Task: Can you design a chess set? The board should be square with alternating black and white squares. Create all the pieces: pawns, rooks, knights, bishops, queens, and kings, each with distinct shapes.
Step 1694:
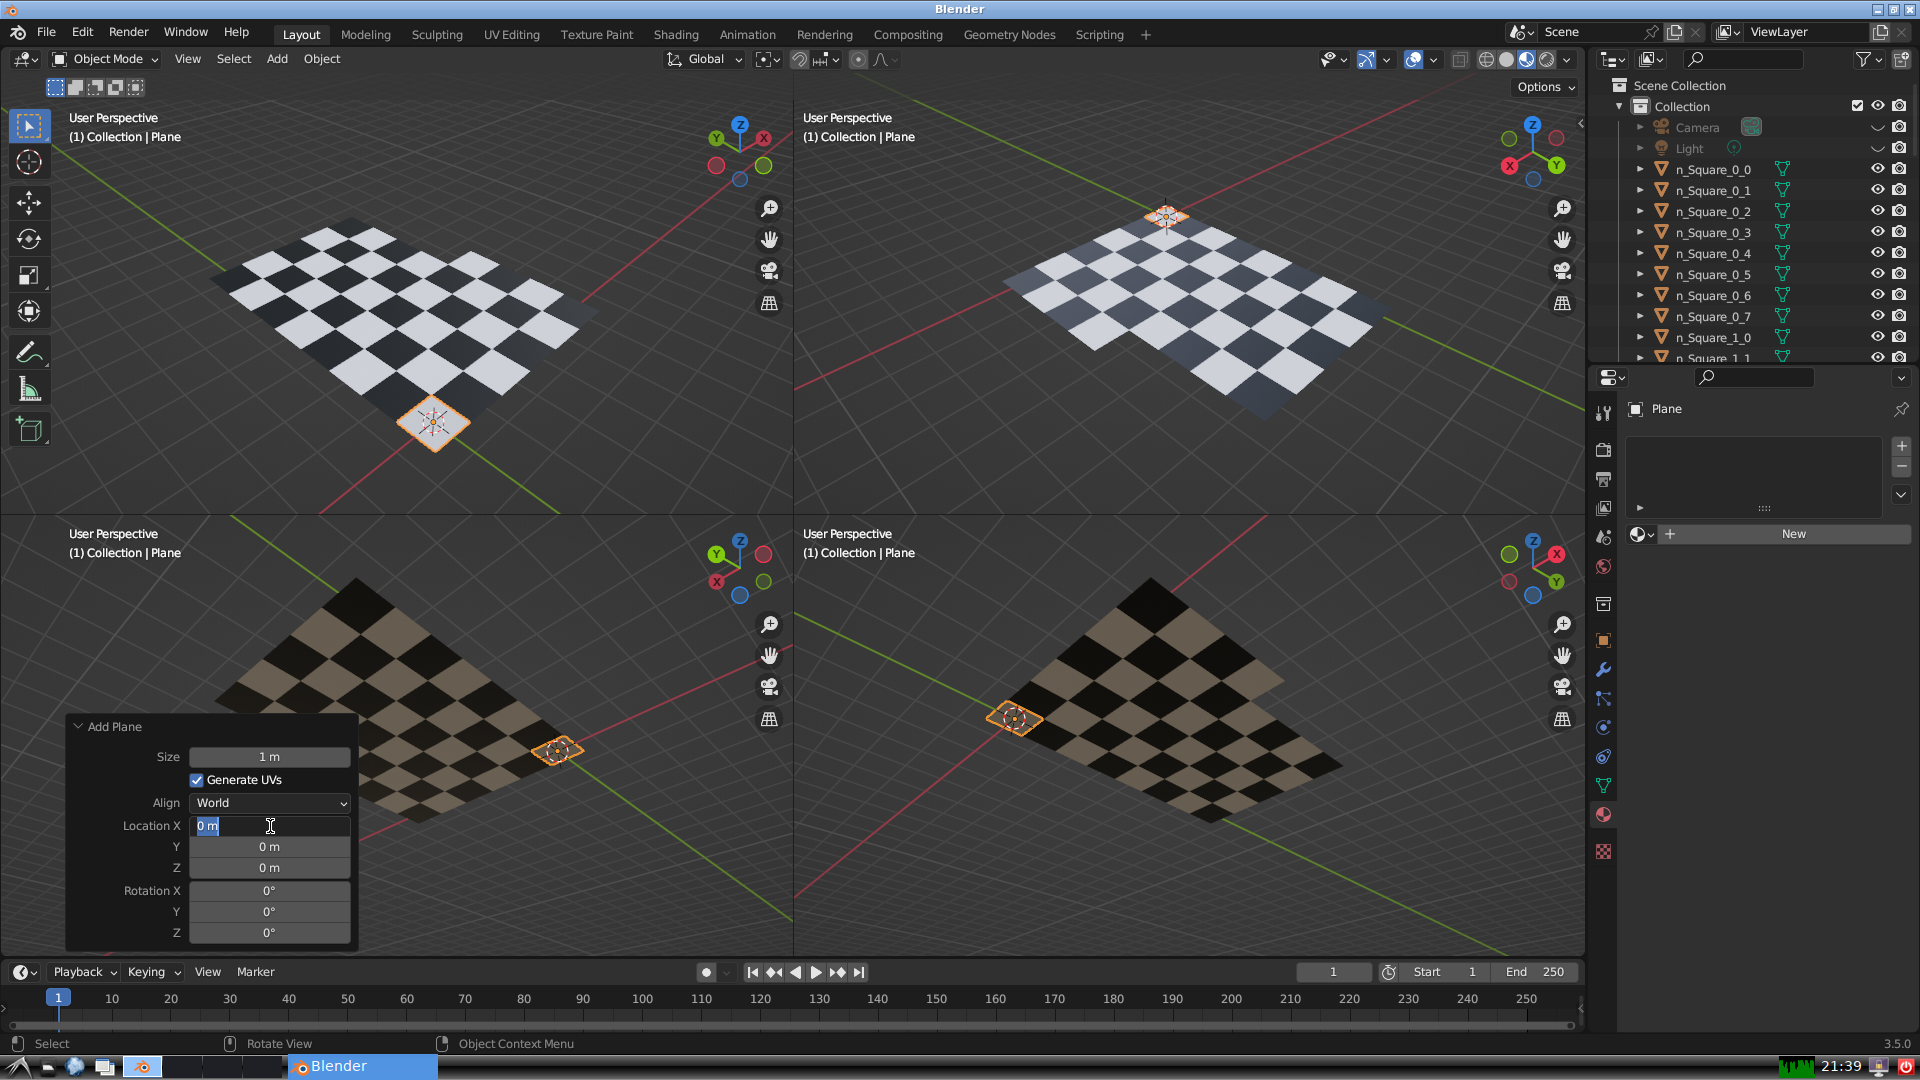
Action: input_text: 5.0